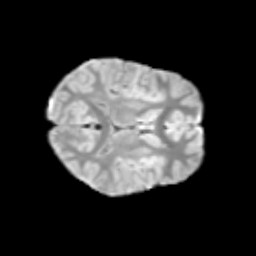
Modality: T2w
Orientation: axial
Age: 11
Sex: male
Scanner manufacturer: siemens
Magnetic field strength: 3 T
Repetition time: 3.8 s
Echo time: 0.07 s